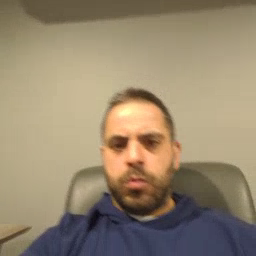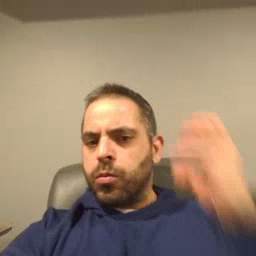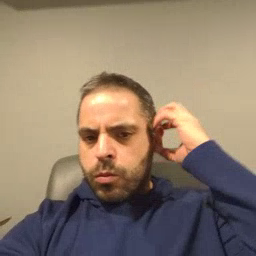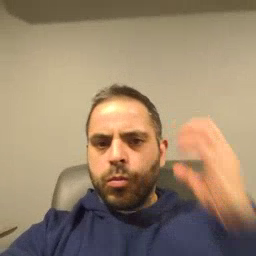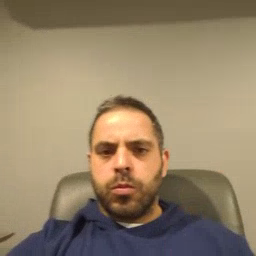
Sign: radio